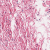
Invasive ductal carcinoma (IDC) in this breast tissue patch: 0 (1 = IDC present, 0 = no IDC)